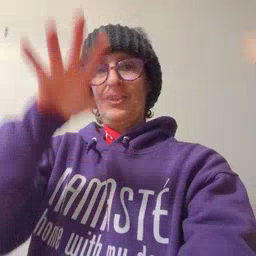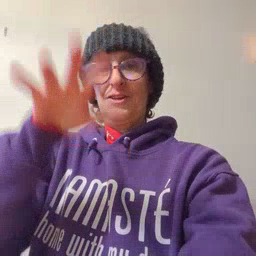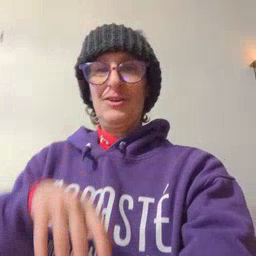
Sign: alligator